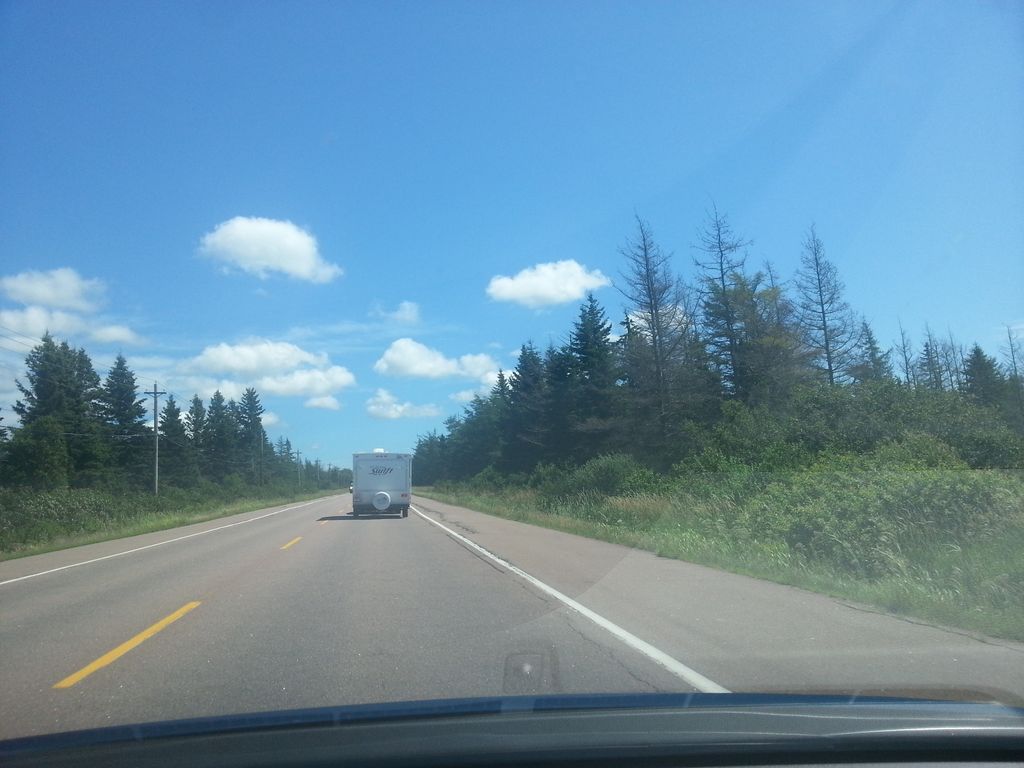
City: charlottetown